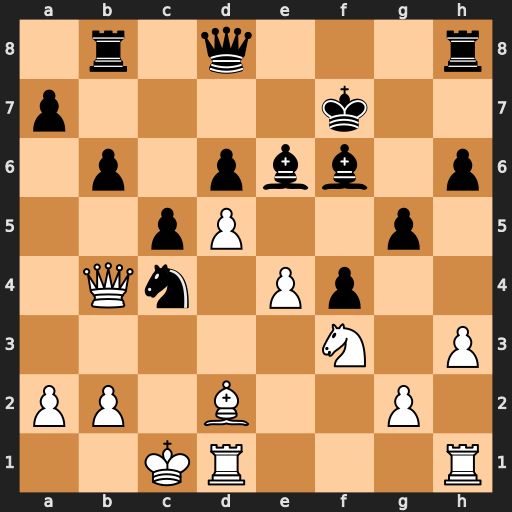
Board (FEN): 1r1q3r/p4k2/1p1pbb1p/2pP2p1/1Qn1Pp2/5N1P/PP1B2P1/2KR3R
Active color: w
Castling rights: -
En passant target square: c6
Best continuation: dxe6+ Kg8 Qxc4